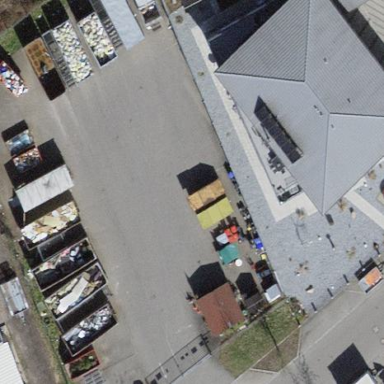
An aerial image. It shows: Recycling center surrounded by fence.